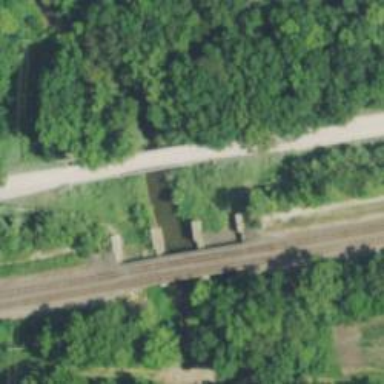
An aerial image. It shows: Abandoned railway bridge over siding.